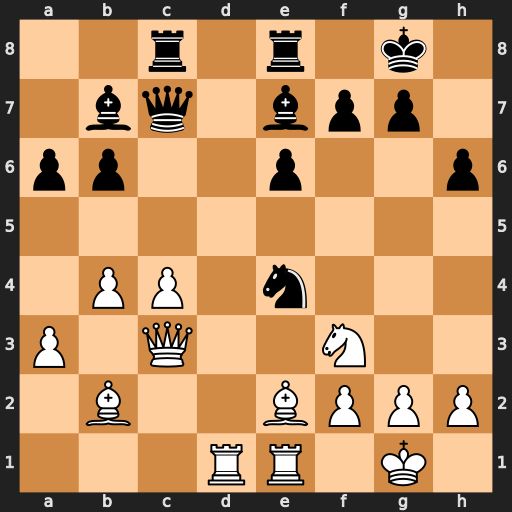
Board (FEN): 2r1r1k1/1bq1bpp1/pp2p2p/8/1PP1n3/P1Q2N2/1B2BPPP/3RR1K1
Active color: w
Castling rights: -
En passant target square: -
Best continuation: Qxg7#